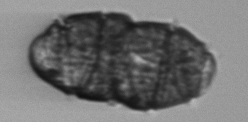
Label: Margalefidinium